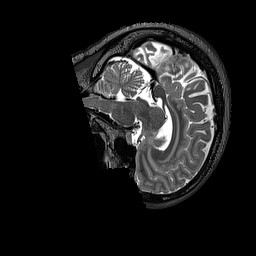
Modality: T2w
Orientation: sagittal
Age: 36
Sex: female
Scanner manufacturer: siemens
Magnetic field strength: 3 T
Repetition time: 3.2 s
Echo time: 0.567 s